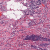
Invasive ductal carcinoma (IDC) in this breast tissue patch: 1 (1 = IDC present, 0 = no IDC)